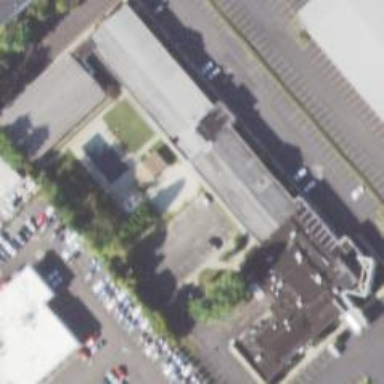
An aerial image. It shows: Building that is motel.